Brain MRI, t2w sequence, axial 2D slice.
Patient: age 18, sex F, weight 95 kg, height 1.95 m
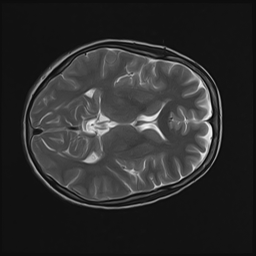